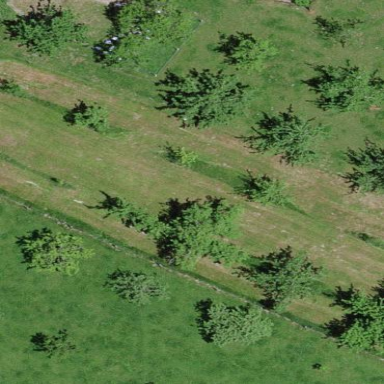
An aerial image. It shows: Orchard.